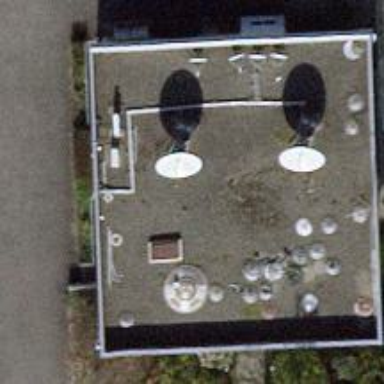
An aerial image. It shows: Office building.